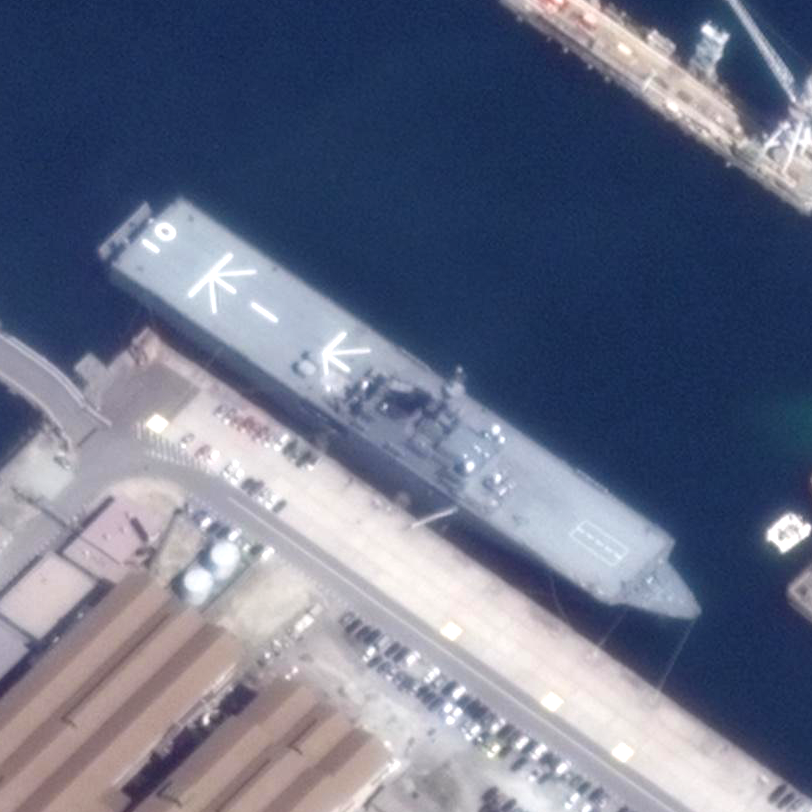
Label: assault